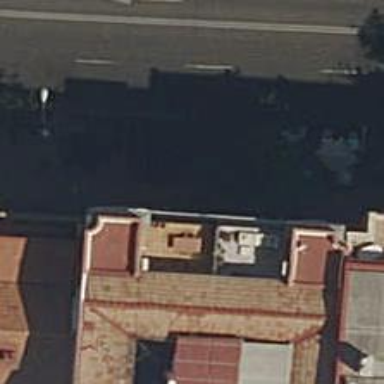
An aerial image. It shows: Restaurant.